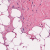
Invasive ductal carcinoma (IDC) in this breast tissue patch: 0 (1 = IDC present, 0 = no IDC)